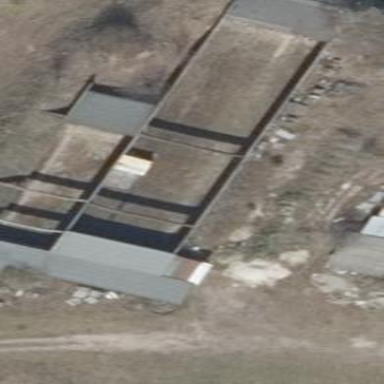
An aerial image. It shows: Building used as shooting sports center.